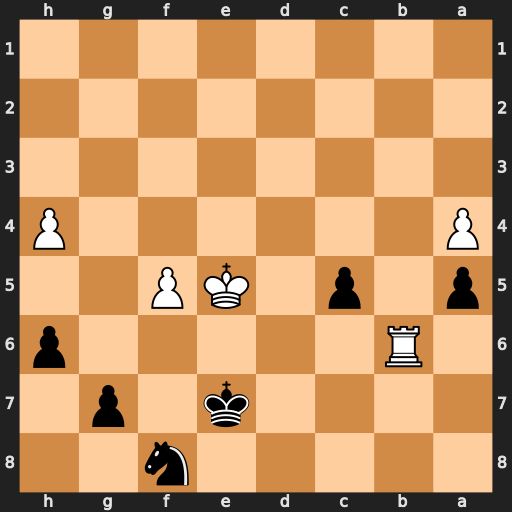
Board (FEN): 5n2/4k1p1/1R5p/p1p1KP2/P6P/8/8/8
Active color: b
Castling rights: -
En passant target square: -
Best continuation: Nd7+ Kd5 Nxb6+